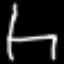
Label: chair